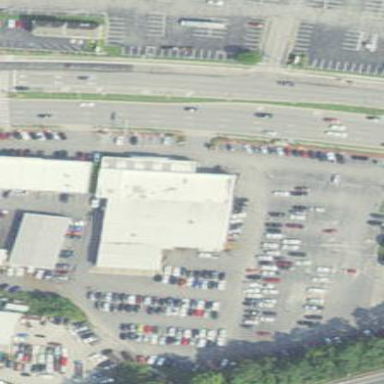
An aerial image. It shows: Commercial building.